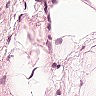
Metastatic tissue present: no